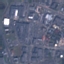
Land use / land cover class: Industrial